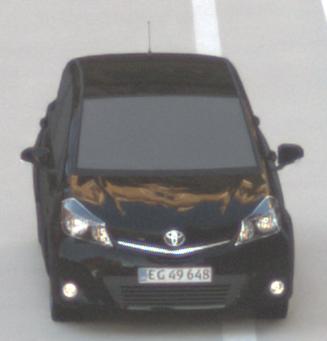
Make: Toyota
Model: Yaris 1.0
Detailed model: Yaris (XP9)
Model produced from: 2009/01
Model produced until: 2010/10
Doors: 3
Color: black
Road condition: dry road
Daytime: sunrise or sunset
Contrast: low contrast